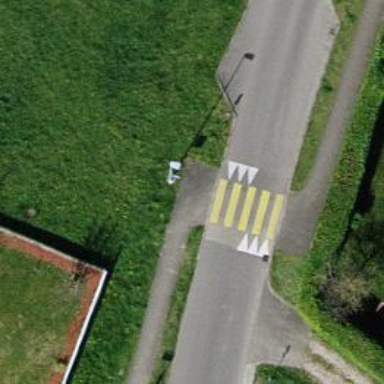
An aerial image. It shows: Uncontrolled zebra crossing on the road.